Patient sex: M
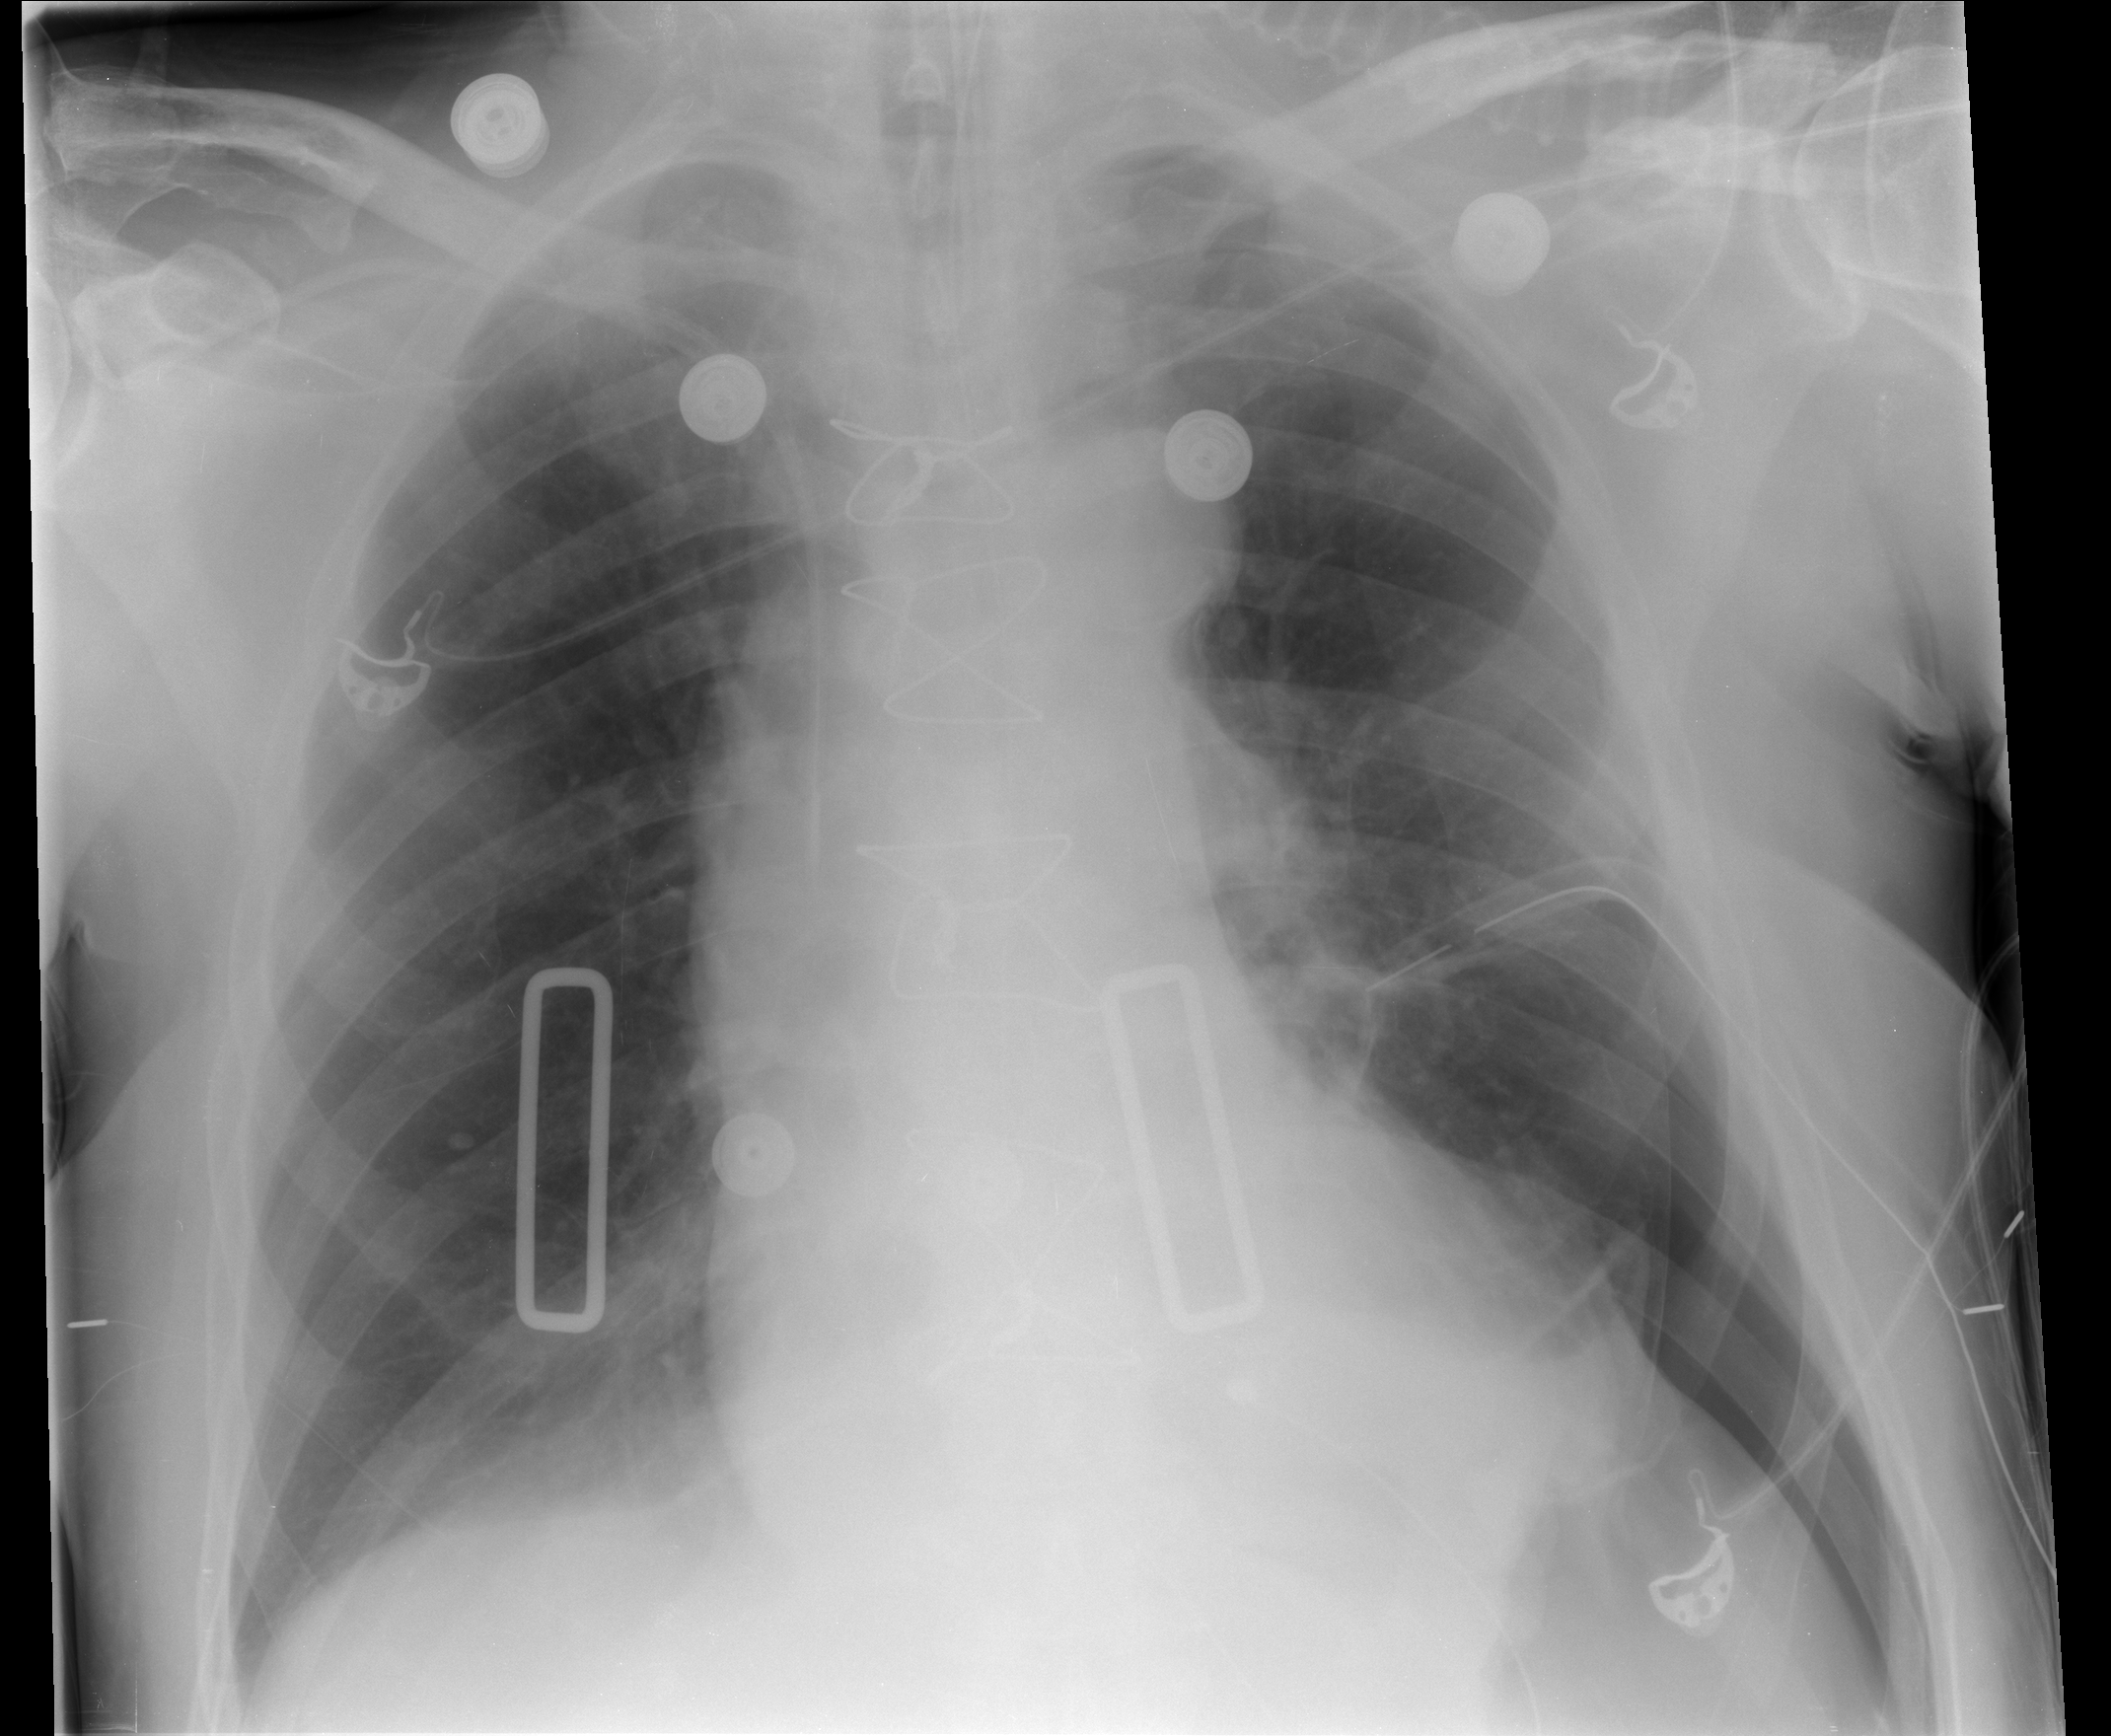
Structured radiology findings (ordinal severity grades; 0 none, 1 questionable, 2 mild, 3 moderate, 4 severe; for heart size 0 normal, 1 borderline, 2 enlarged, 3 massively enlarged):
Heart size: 2
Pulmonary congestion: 2
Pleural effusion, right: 0
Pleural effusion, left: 0
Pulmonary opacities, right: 0
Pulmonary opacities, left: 0
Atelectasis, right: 2
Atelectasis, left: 2